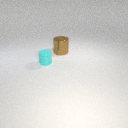
large brown metal cylinder to the right of small cyan rubber cylinder